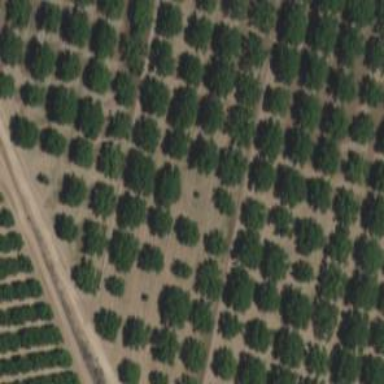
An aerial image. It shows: Orchard.